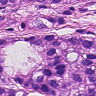
Metastatic tissue present: yes